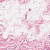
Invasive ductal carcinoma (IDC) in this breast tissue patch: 0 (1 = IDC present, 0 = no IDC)